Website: crate-barrel
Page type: payment
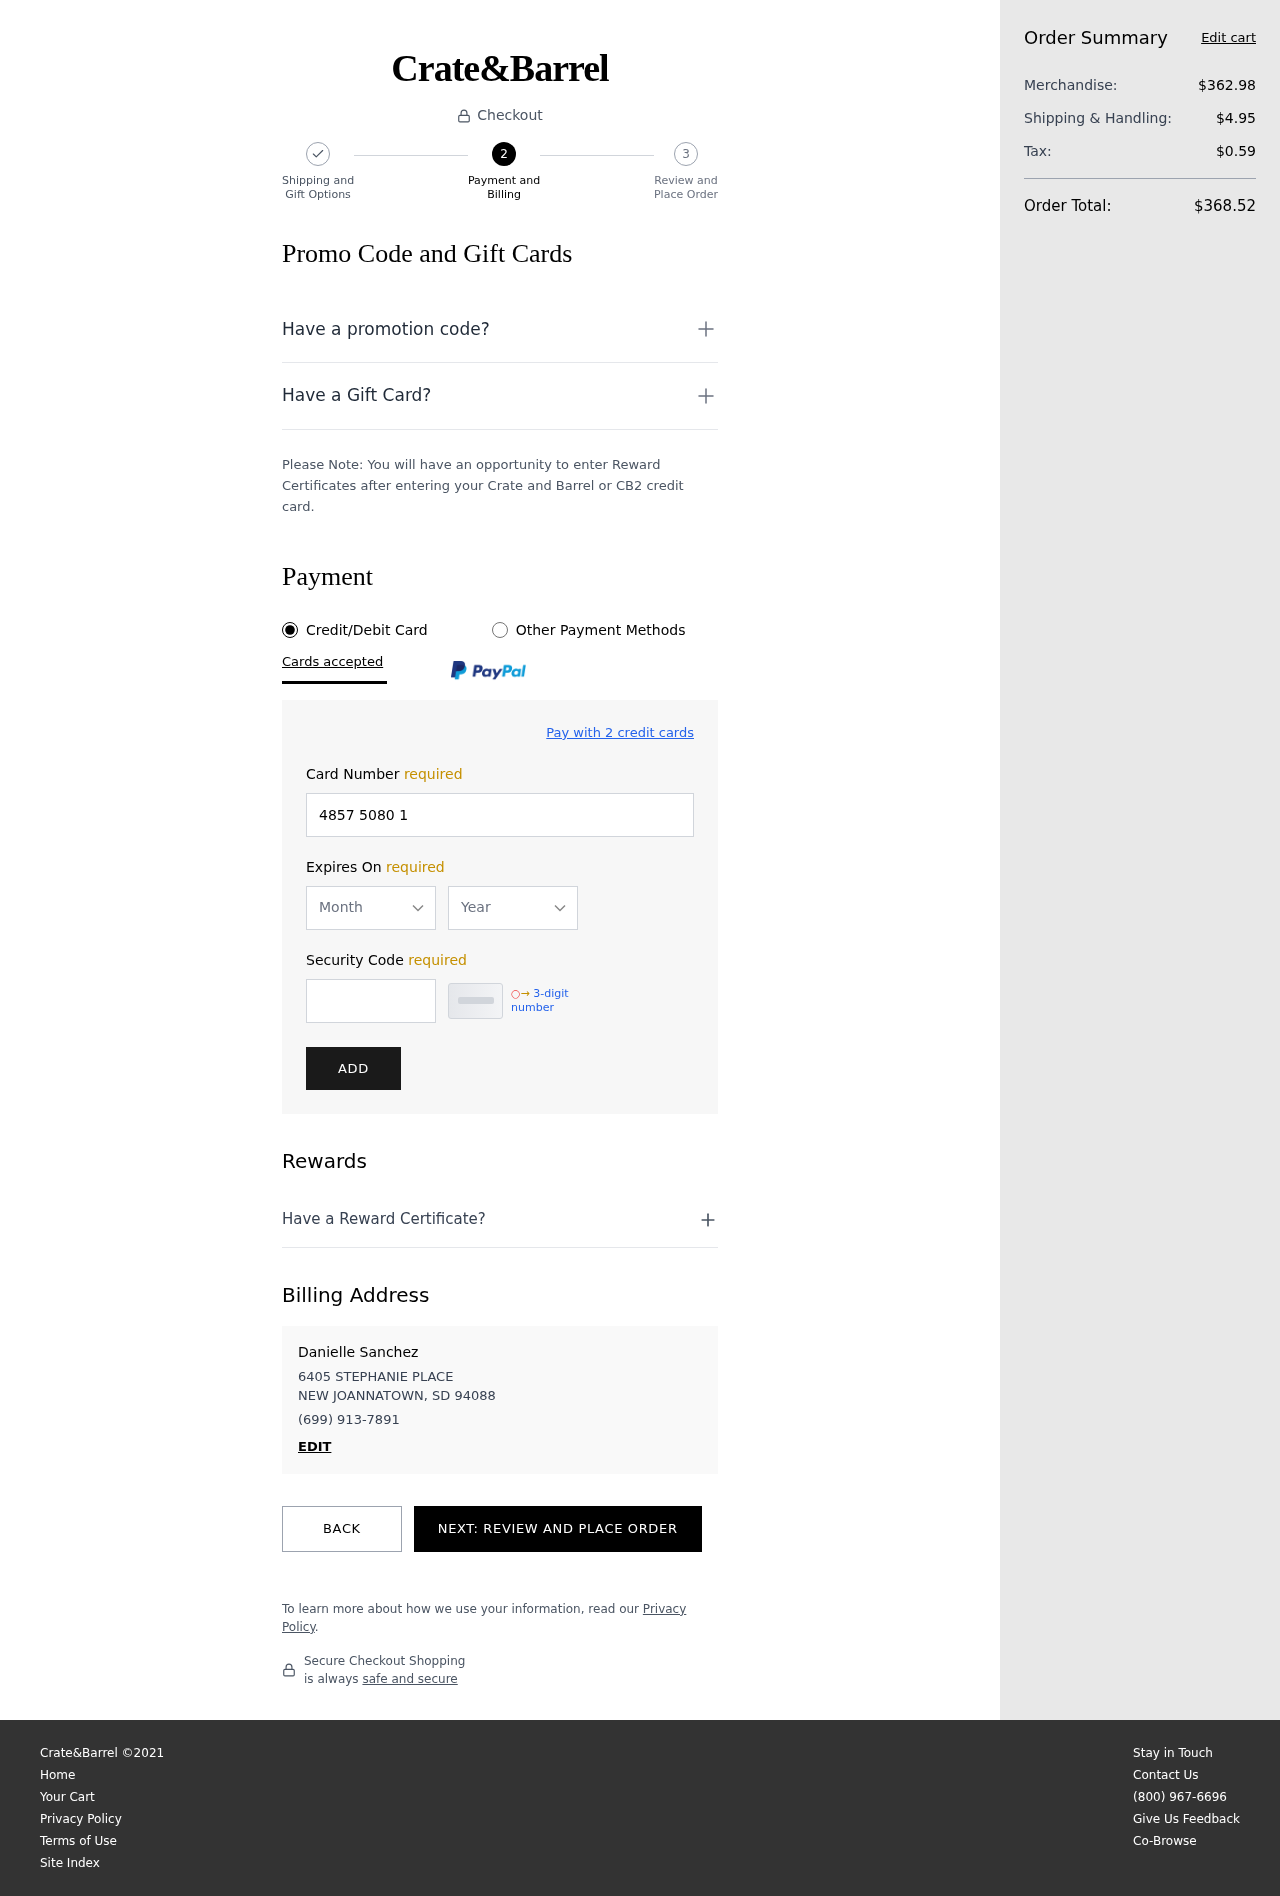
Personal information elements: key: PII_CARD_EXPIRY_MONTH
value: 04
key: PII_CARD_EXPIRY_YEAR
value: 29
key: PII_CITY_STATE_ZIP
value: NEW JOANNATOWN, SD 94088
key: PII_FULLNAME
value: Danielle Sanchez
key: PII_PHONE
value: (699) 913-7891
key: PII_STREET
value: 6405 STEPHANIE PLACE
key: PII_CARD_NUMBER
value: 4857 5080 1025 6962
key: PII_CARD_CVV
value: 183
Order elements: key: ORDER_SUBTOTAL
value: $362.98
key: ORDER_SHIPPING_COST
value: $4.95
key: ORDER_TAX
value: $0.59
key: ORDER_TOTAL
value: $368.52